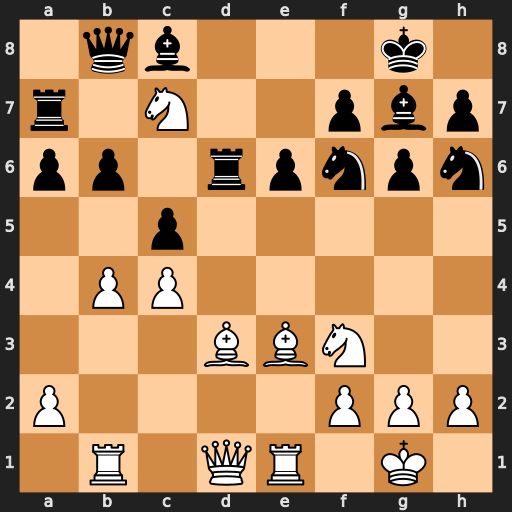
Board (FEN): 1qb3k1/r1N2pbp/pp1rpnpn/2p5/1PP5/3BBN2/P4PPP/1R1QR1K1
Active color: w
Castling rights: -
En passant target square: -
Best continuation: bxc5 Rxc7 cxd6